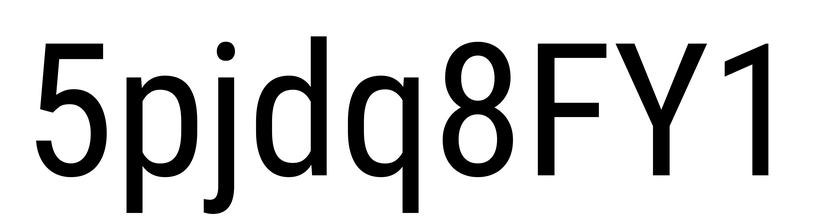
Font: Roboto_Condensed_Regular